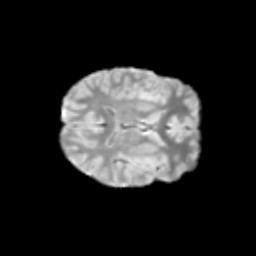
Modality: T2w
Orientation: axial
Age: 11
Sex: female
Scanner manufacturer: siemens
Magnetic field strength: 3 T
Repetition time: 3.8 s
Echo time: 0.07 s